Question: I've started to look at using the elFinder within my site, doing a test page I have followed what is done within this link and have my page as follows <URL>
My code
'''
<!DOCTYPE html>
<html>
<head>
<meta charset="utf-8">
<title>elFinder 2.0</title>
<!-- jQuery and jQuery UI (REQUIRED) -->
<link rel="stylesheet" type="text/css" href="jquery/ui-themes/smoothness-1.8.23/jquery-ui-1.8.23.custom.css">
<script src="jquery/jquery-1.9.1.min.js"></script>
<script src="jquery/jquery-ui-1.8.23.custom.min.js"></script>
<!-- elFinder CSS (REQUIRED) -->
<link rel="stylesheet" type="text/css" href="css/elfinder.min.css">
<link rel="stylesheet" type="text/css" href="css/theme.css">
<!-- elFinder JS (REQUIRED) -->
<script src="js/elfinder.min.js"></script>
<!-- elFinder initialization (REQUIRED) -->
<script type="text/javascript" charset="utf-8">
// Documentation for client options:
// https://github.com/Studio-42/wiki/Client-configuration-options
$(document).ready(function() {
$('#elfinder').elfinder({
url : 'php/connector.minimal.php' // connector URL (REQUIRED)
// , lang: 'ru' // language (OPTIONAL)
});
});
</script>
</head>
<body>
<!-- Element where elFinder will be created (REQUIRED) -->
<div id="elfinder"></div>
</body>
</html>
'''
I have changed the location of where my files are stored within 'php/connector.minimal.php' but when I run the page it doesnt return the images that are stored within the 'css/images' folder.
Looking at the 'console.log' within Chrome it shows this problem
'Uncaught TypeError: Cannot read property 'msie' of undefined'
'TypeError {stack: (...), message: "Cannot read property 'safari' of undefined"}'
How can I get around this, as all the examples I have found use the same jquery code and all work, but mine doesn't.
Image to show the issue
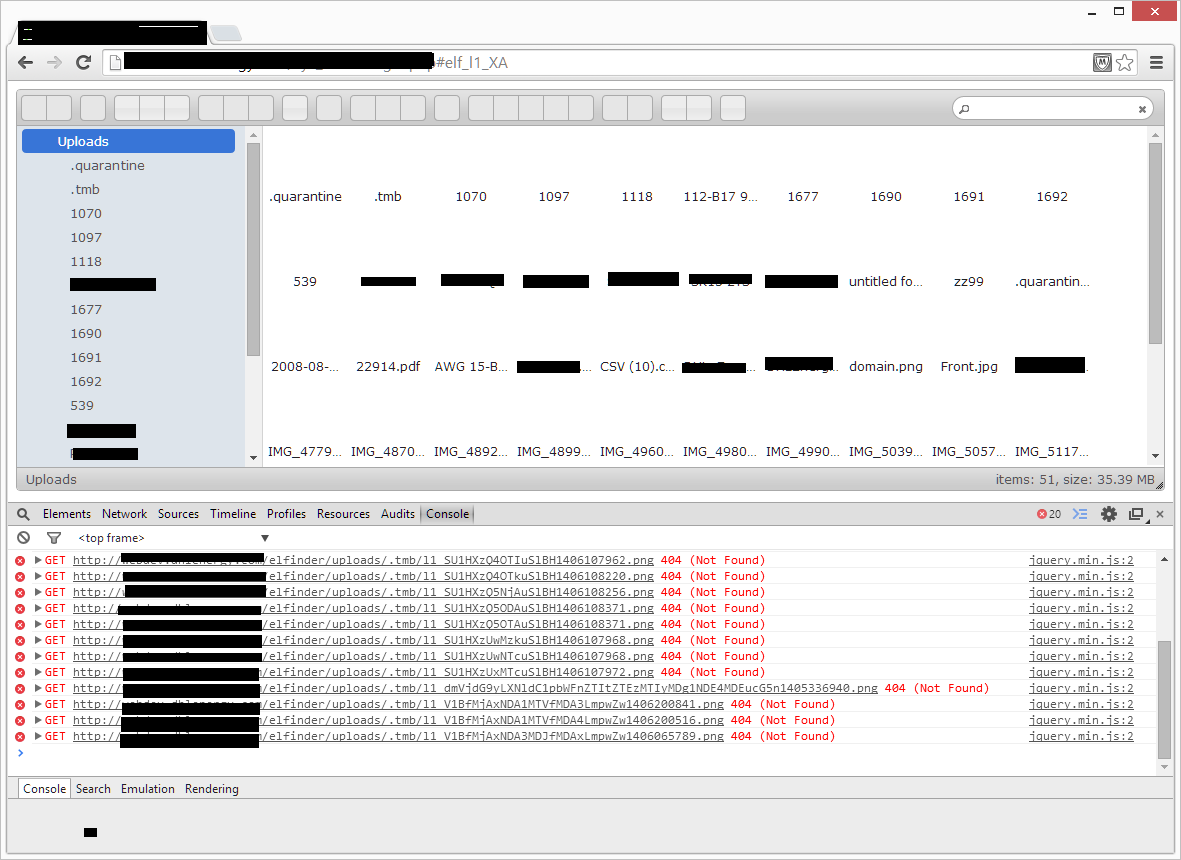
Answer: It seems you have an older version of elfinder with jQuery +1.9. '$.browser' have been removed in jQuery 1.9. There are two ways to handle this: download the newest version <URL>.